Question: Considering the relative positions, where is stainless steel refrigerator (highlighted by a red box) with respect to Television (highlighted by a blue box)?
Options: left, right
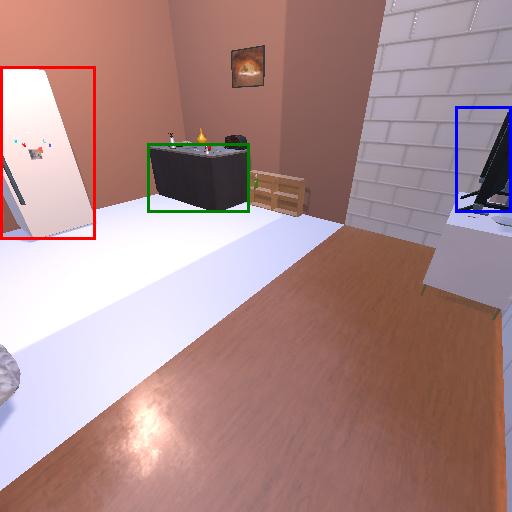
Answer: left